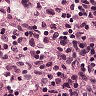
Metastatic tissue present: no